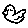
Label: bird